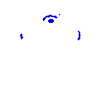
Particle: pion